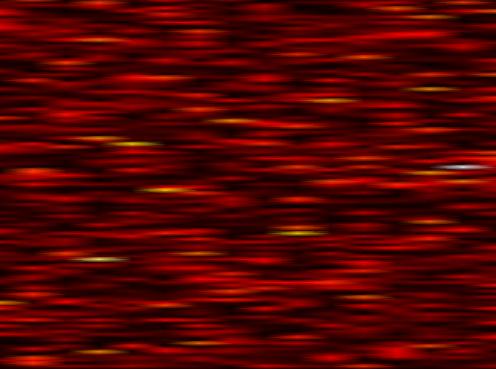
Label: FBMC